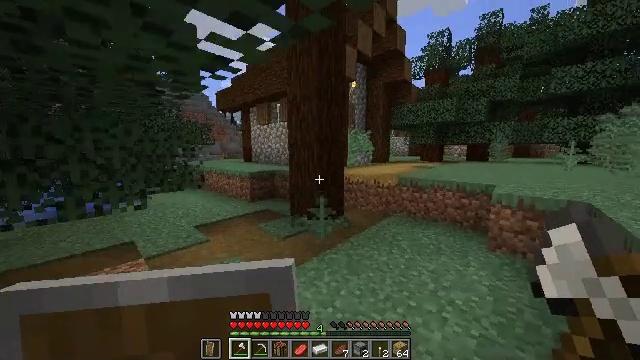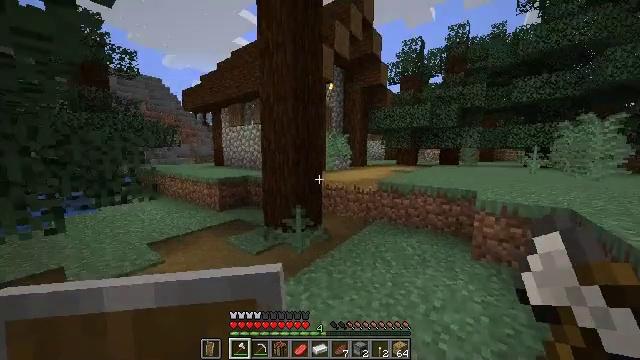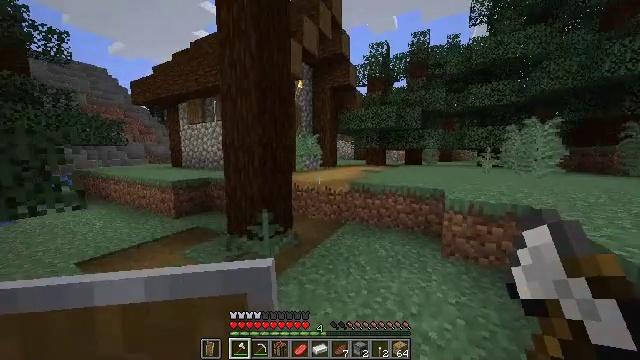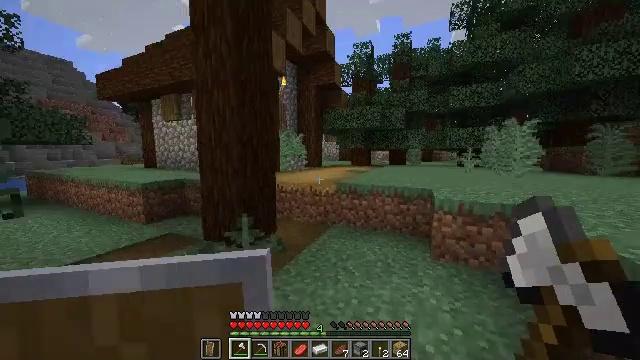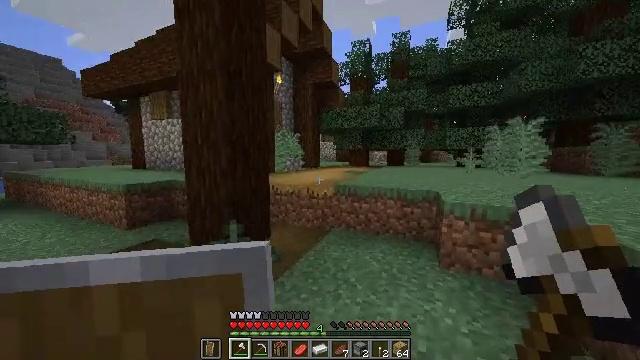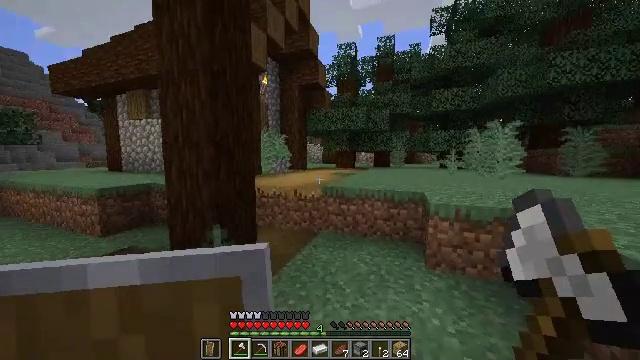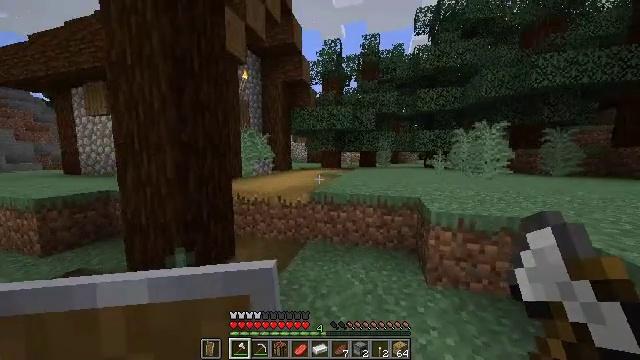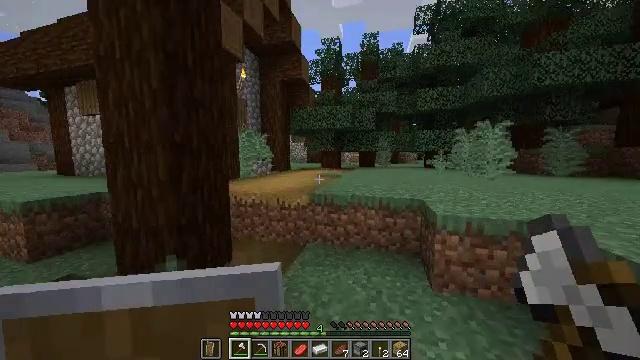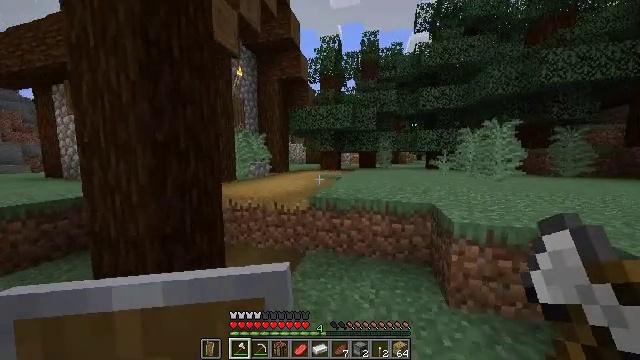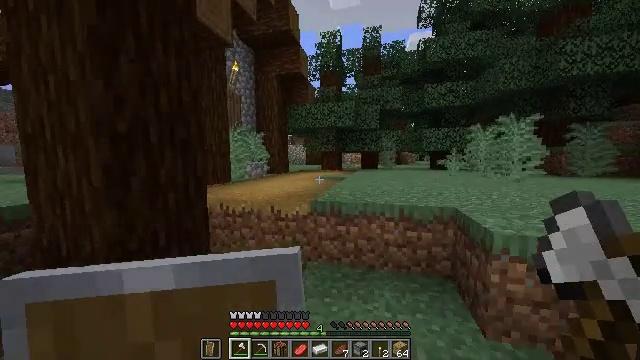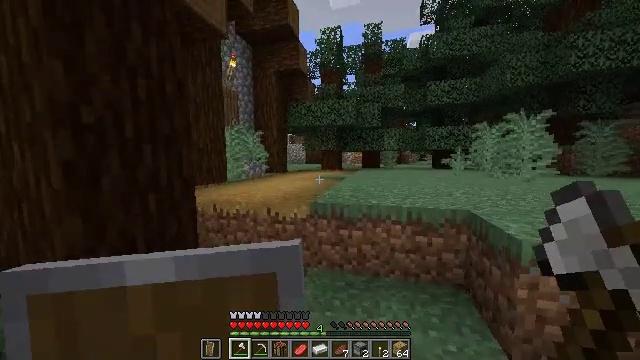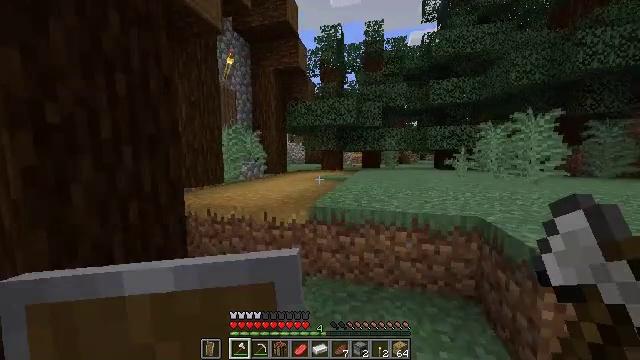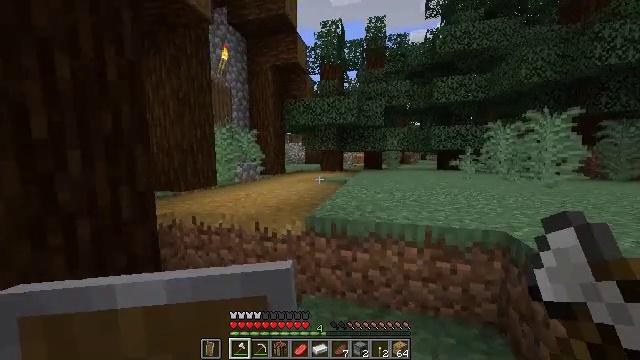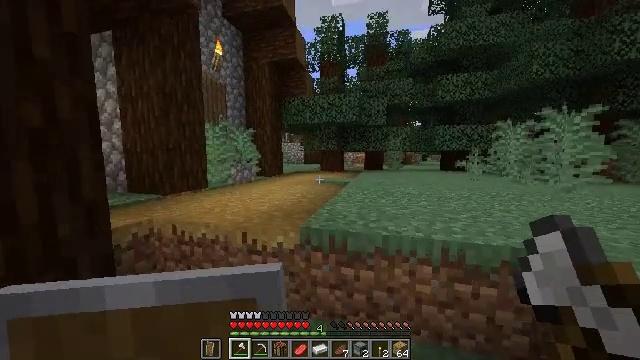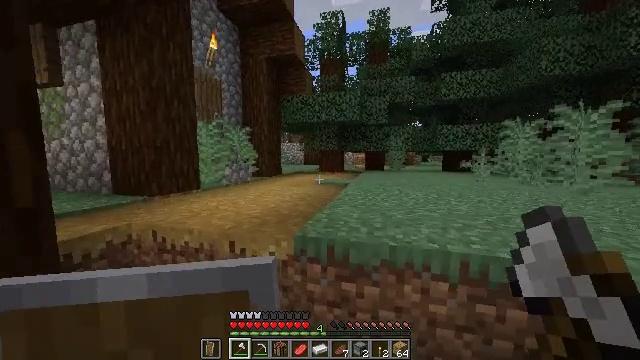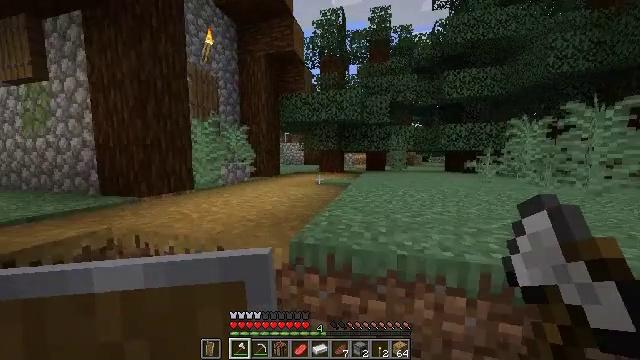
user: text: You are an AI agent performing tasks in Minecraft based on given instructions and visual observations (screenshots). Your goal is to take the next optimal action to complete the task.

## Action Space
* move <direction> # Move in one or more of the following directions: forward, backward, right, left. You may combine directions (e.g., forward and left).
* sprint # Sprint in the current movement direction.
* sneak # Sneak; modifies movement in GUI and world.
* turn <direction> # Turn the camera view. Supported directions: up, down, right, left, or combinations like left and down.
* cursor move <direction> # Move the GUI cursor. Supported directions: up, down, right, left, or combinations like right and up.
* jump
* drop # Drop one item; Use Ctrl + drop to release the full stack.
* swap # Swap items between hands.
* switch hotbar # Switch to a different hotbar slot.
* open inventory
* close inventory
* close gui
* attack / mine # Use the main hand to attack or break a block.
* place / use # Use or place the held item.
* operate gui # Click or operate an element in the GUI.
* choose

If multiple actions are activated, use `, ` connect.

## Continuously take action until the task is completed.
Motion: motion action
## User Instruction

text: Hold left button to gather the purple bed.
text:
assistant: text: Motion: move forward, sprint, turn right
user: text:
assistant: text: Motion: move forward, sprint, turn right
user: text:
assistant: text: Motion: move forward, sprint, turn right
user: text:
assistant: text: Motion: move forward, sprint
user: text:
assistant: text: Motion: move forward, sprint, turn right
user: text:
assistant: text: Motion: move forward, sprint, turn right
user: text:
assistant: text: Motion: move forward, sprint
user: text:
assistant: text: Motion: move forward, sprint
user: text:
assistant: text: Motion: move forward, sprint
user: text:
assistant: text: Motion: move forward, sprint
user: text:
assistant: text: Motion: move forward, sprint
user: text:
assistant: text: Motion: move forward, sprint
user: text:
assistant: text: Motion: move forward, sprint
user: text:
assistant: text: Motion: move forward, sprint
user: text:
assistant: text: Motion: move forward, sprint
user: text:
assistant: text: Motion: move forward, sprint, jump
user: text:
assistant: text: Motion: move forward, sprint, turn left and down, jump
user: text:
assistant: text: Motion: move forward, sprint, turn left and down, jump
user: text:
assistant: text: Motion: move forward, sprint, turn left, jump
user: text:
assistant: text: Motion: move forward, sprint, turn left
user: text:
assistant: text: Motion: move forward, sprint, turn left
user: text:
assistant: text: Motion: move forward, sprint, turn left
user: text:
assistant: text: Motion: move forward, sprint, turn left
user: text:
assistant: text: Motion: move forward, sprint
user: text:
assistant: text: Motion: move forward, sprint
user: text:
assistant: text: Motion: move forward, sprint
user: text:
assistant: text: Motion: move forward and move right, sprint, turn up
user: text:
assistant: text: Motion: move forward and move right, sprint, turn left and up
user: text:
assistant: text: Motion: move forward and move right, sprint, turn left and up
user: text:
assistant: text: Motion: move forward, sprint, turn left and up